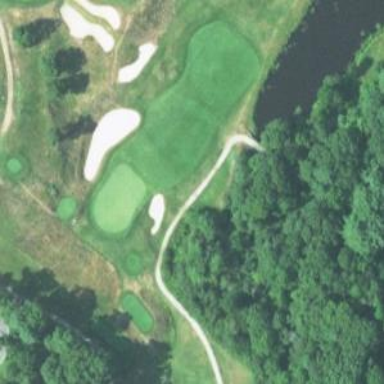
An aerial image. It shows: Service road used as golf cart path.